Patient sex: M
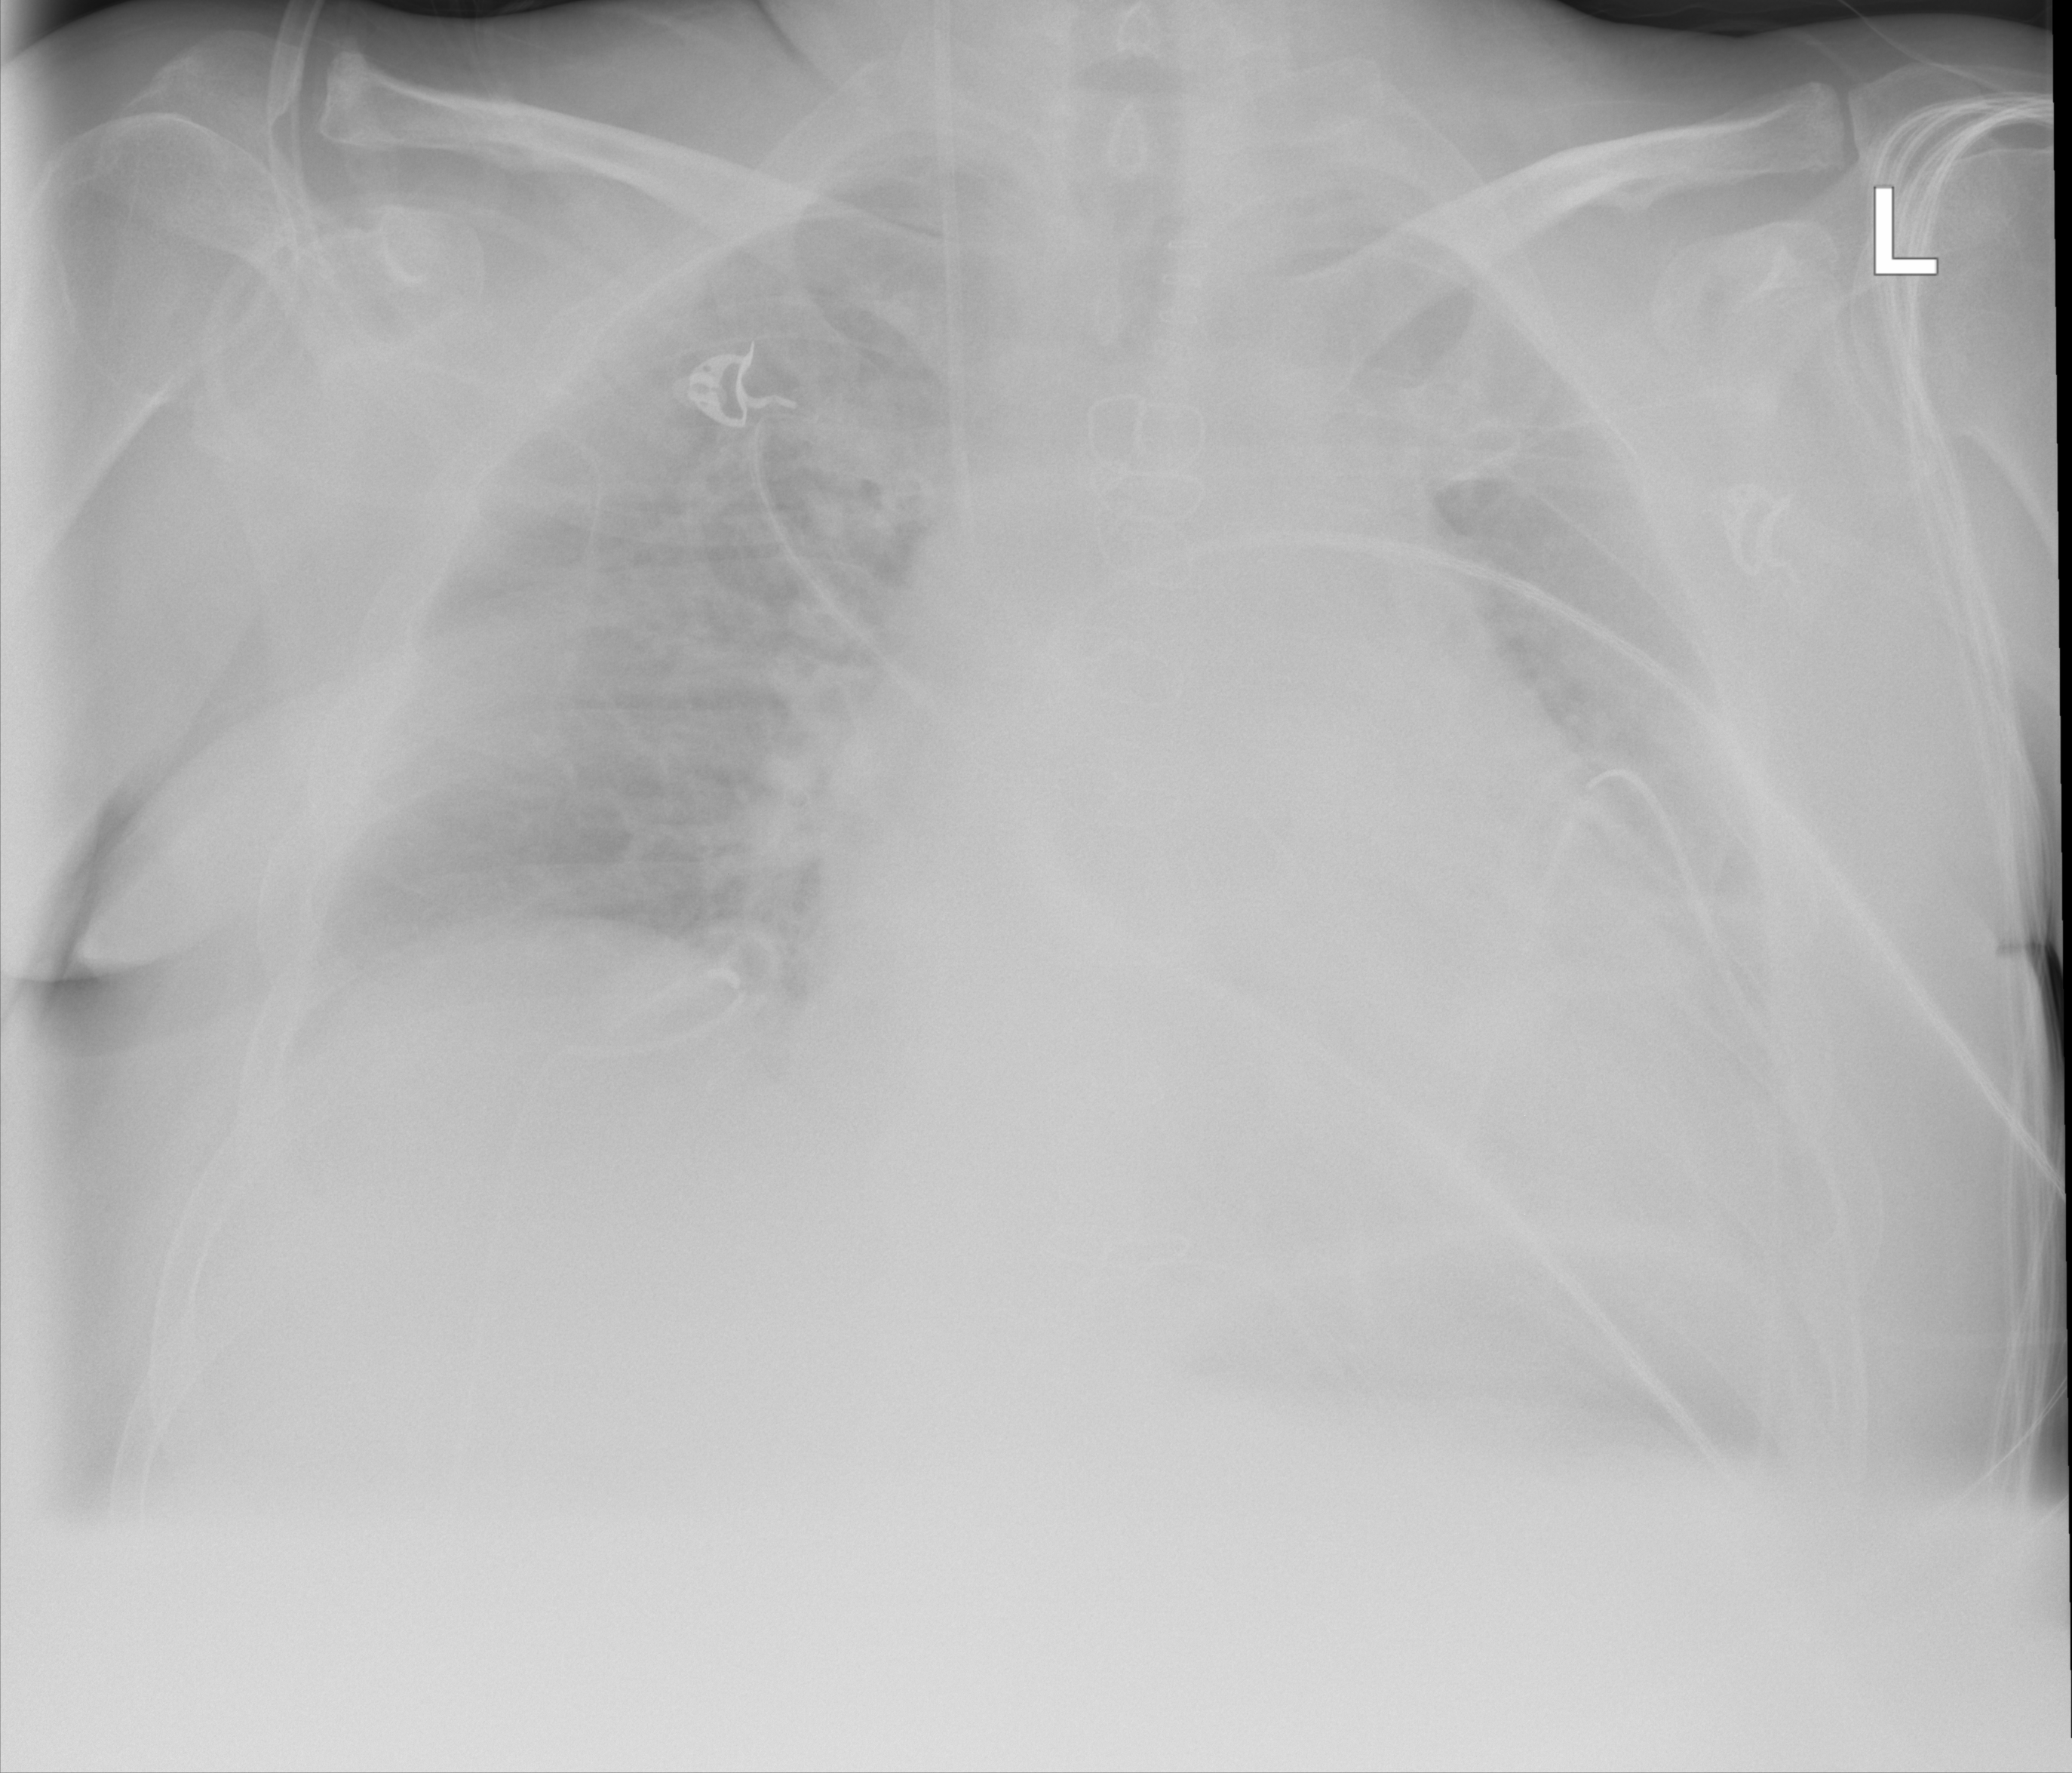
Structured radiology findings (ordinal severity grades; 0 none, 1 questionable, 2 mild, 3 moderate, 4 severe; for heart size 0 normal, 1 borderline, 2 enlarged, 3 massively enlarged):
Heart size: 2
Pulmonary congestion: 0
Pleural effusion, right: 1
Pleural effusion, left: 2
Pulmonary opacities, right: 0
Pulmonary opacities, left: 0
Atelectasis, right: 2
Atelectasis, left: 2